Question: I have a stored procedure (which pivots and unpivots values) that runs as the backend of an SSRS report. The user provides 2 inputs (BeginRange and EndRange).
The results change according to user input and hence I need to reflect those changes on the report as well. The problem is, once I have the report done, as soon as I supply a new input, the report fails because its still bound with the old column headings.
Is there anyway to change the column headings and the TextBox values dynamically?
Sample result data is something like:

The column headers will change from week to week. How do I get this ever changing report on my SSRS report?
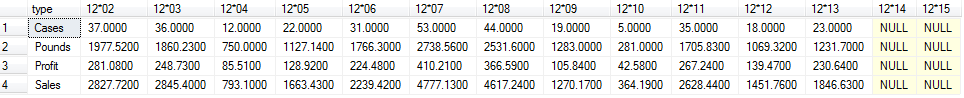
Answer: The problem isn't quite what you think it is:
Yes, you can change the column headings and textbox values dynamically. But this won't help you.
The fields (columns) returned by your data source can not be dynamic for a SQL dataset.
You need to establish a fixed set of fields that your query will return, and then you can pivot those or select from the set of columns dynamically when displaying the report. For example, if I wanted a report to display:
'''
June July Aug Sept Oct Nov Dec
Department A 20 25 33 36 48 29 35
Department B 22 24 30 23 40 20 33
'''
Then I would design my query to return:
'''
Department Month Quantity
Department A June 20
Department A July 25
Department A Aug 33
Department A Sept 36
Department A Oct 48
Department A Nov 29
Department A Dec 35
Department B June 22
...
'''
The query results you provided will be difficult to use with SSRS: can you modify the query or create another to return fixed columns, similar to what I indicate above? At the very least, you will need to change the field names (column headers) so that they do not change from month to month: 'month1 month2 month3 ...'